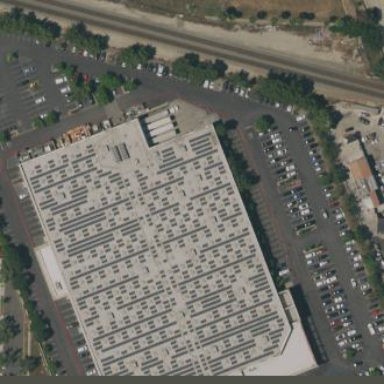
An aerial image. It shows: Commercial building used for wholesale retail purposes.